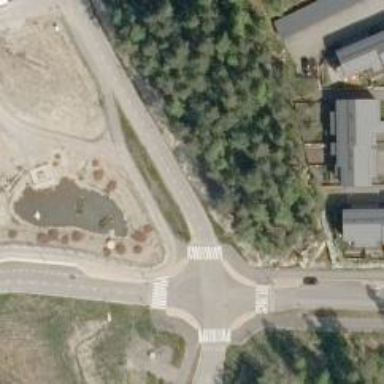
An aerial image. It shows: Asphalt cycleway with crossing.